Interaction volume radius: 10 \u00c5
Interaction volume height: 40 \u00c5
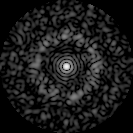
Disorder parameter: 0.828